Interaction volume radius: 5 \u00c5
Interaction volume height: 25 \u00c5
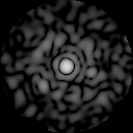
Disorder parameter: 0.7869